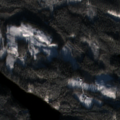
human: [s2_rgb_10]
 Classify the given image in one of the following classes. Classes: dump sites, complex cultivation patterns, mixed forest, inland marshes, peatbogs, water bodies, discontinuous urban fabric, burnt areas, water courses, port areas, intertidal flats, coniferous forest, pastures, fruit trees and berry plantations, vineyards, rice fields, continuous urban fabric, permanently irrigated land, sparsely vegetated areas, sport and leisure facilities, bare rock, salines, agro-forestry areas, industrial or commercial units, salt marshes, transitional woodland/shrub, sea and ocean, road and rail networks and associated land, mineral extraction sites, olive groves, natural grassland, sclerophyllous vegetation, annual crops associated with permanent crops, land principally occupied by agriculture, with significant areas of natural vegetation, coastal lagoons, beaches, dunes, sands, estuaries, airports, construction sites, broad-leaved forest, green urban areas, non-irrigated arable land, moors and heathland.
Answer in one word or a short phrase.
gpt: coniferous forest, mixed forest, water bodies